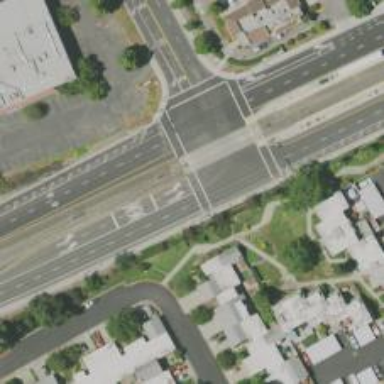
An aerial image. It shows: Solid stop line on the road.